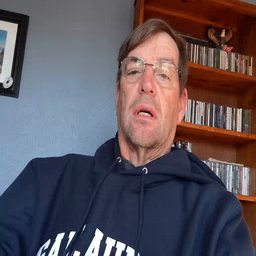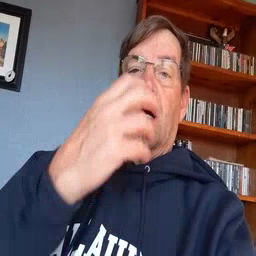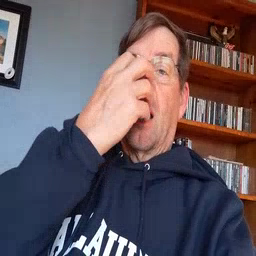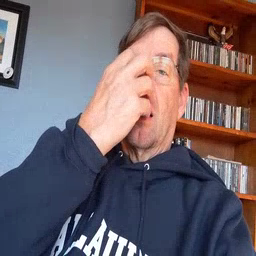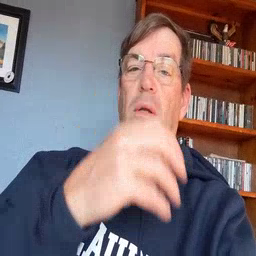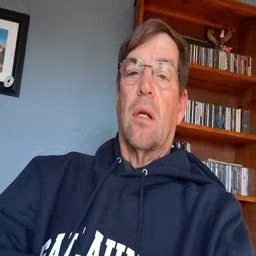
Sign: clown